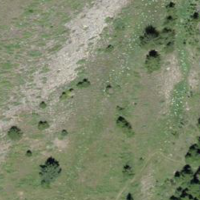
EUNIS habitat code: 26
Species observed at this site:
Aporia crataegi
Parnassius apollo